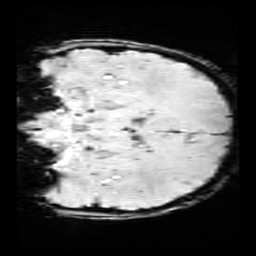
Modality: SWI
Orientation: coronal
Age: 13
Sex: female
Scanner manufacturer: siemens
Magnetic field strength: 3 T
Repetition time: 0.027 s
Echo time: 0.02 s